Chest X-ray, AP view. Patient: 58 years old, sex M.
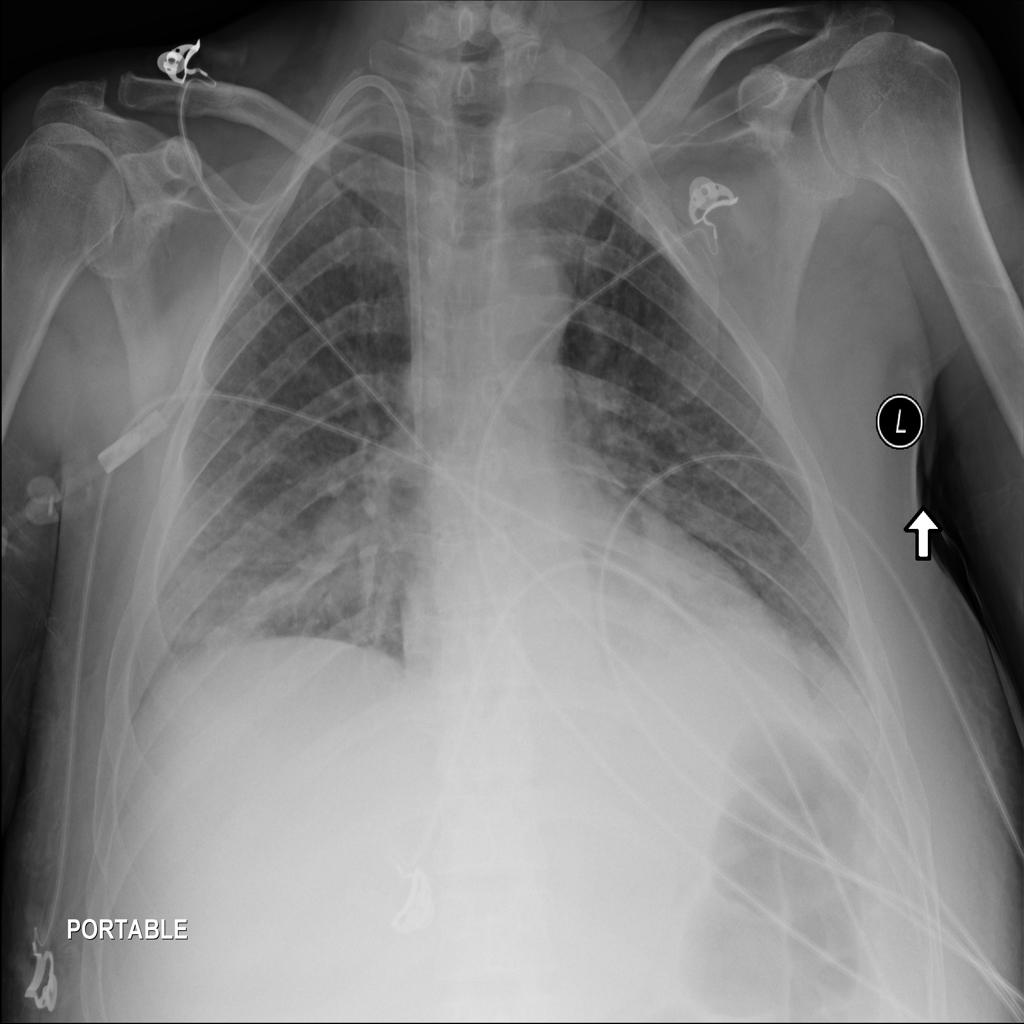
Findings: Edema, Infiltration